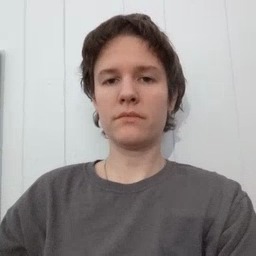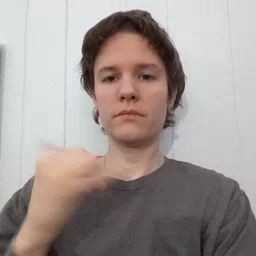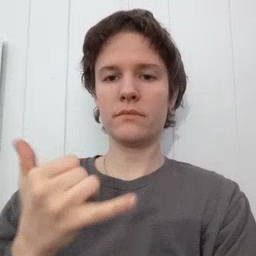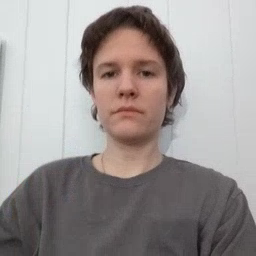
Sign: yellow